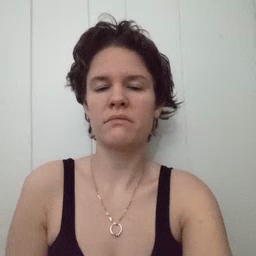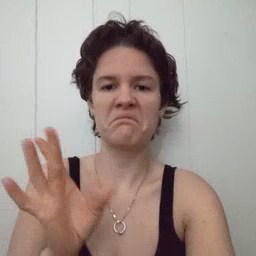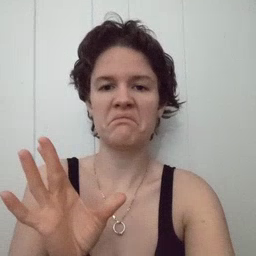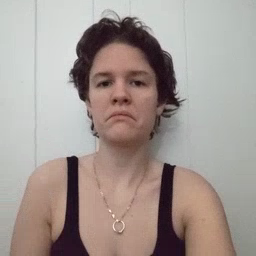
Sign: yucky